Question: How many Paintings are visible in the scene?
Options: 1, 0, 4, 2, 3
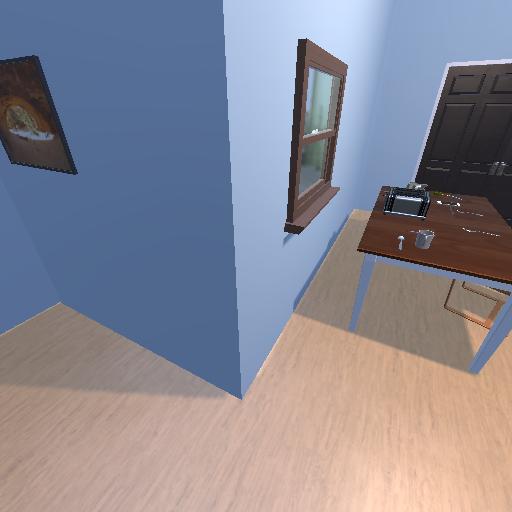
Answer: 1